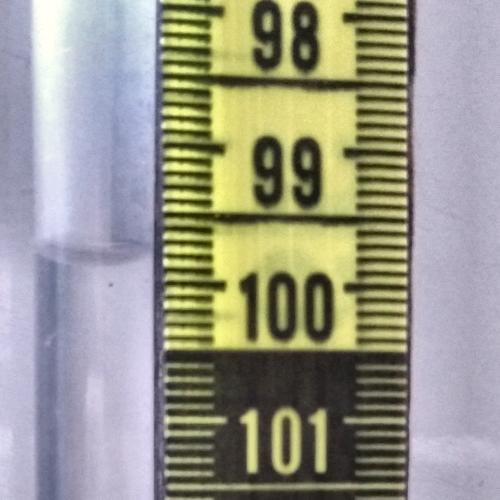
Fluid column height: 99.8 cm